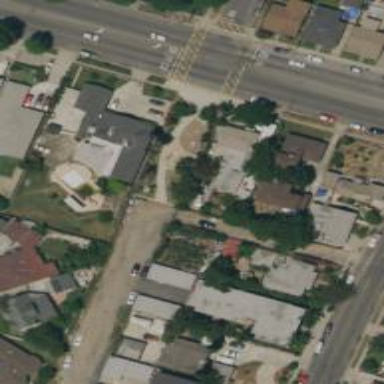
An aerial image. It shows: Alleyway designated as service road.